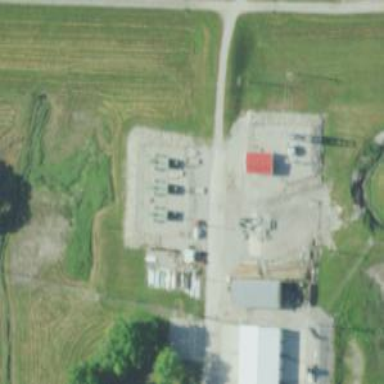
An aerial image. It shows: Generator for power supply.